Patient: sex M, age 68
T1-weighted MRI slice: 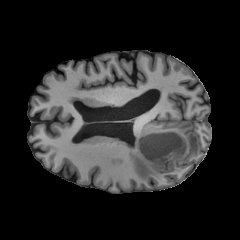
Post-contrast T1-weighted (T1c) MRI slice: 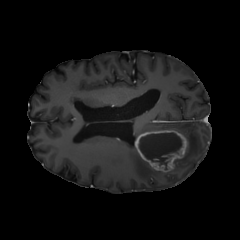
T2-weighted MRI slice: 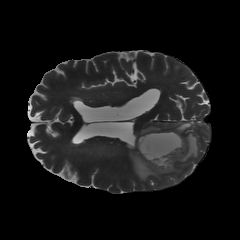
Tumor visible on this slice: yes
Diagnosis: Glioblastoma, IDH-wildtype
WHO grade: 4